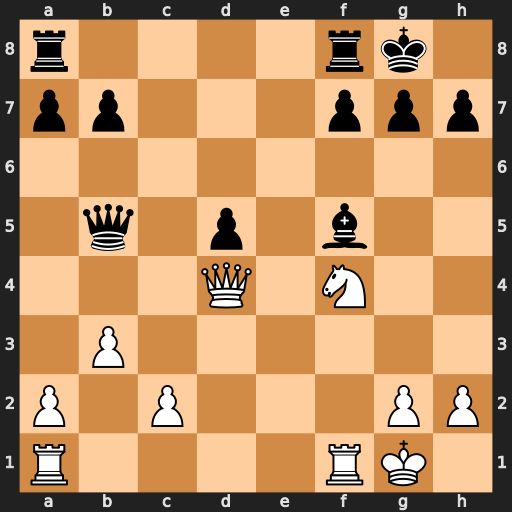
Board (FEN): r4rk1/pp3ppp/8/1q1p1b2/3Q1N2/1P6/P1P3PP/R4RK1
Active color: w
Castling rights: -
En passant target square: -
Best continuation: Nh5 Qb6 Qxb6 axb6 Rxf5